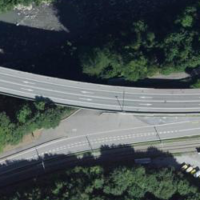
EUNIS habitat code: 57
Species observed at this site:
Argynnis paphia